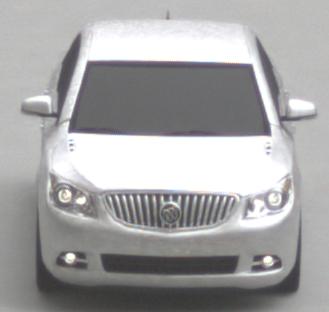
Make: Buick
Model: LaCrosse
Detailed model: Gen. 2
Model produced from: 2009
Model produced until: 2016
Doors: 4
Color: white
Road condition: dry road
Daytime: morning or afternoon
Contrast: low contrast